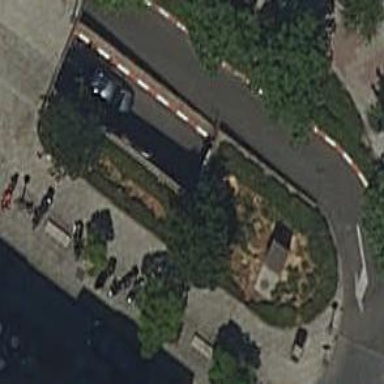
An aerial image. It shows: Parking area.